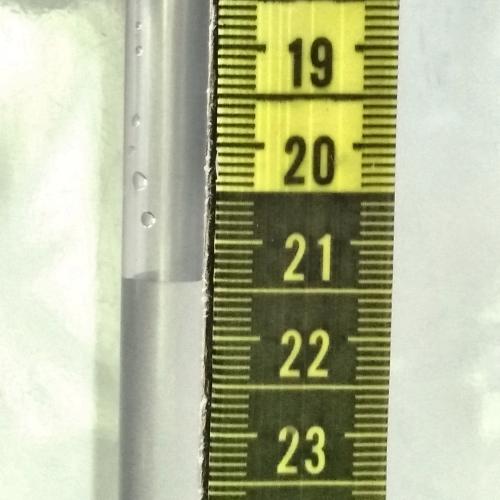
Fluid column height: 21.4 cm